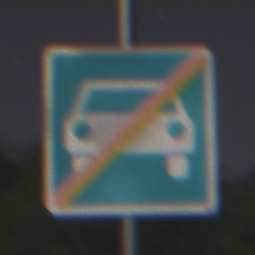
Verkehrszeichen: EndeKraftfahrstrasse
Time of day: Night
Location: Outdoor (Nature)
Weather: Clear
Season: NotSpecified
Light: Natural